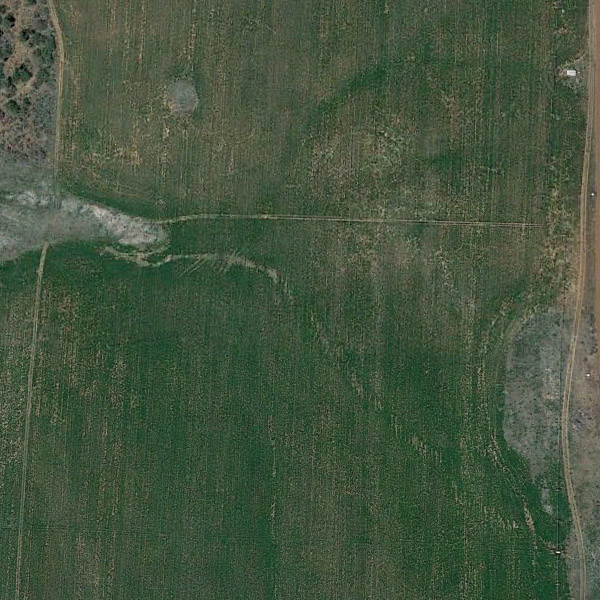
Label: Meadow